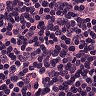
Metastatic tissue present: yes